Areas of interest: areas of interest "Sport and cultural"
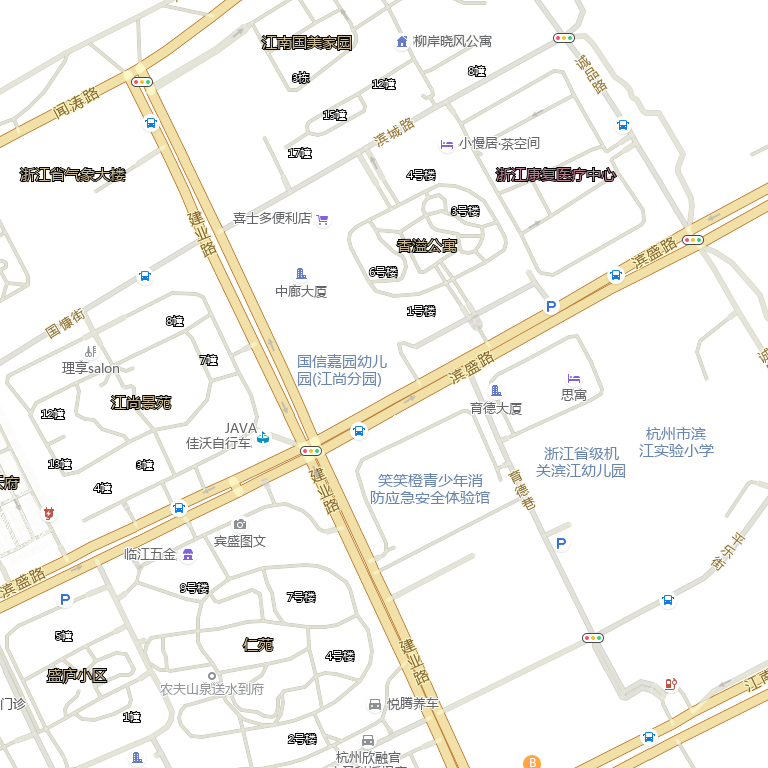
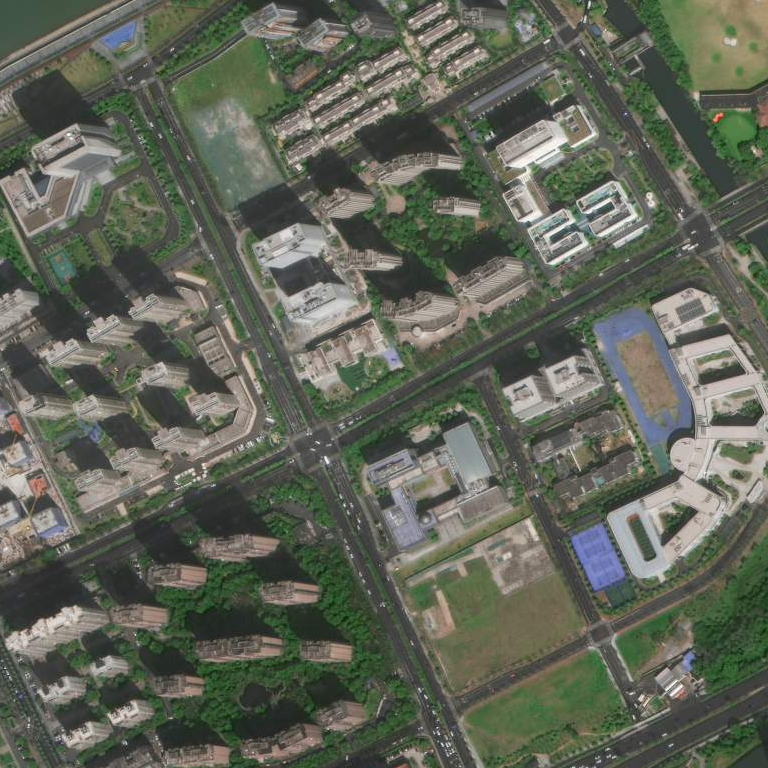